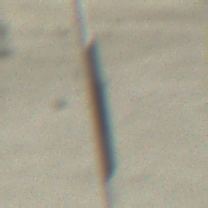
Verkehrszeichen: EndeUeberholverbotKraftfahrzeuge
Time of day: MorningAfternoon
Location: Outdoor (Beach)
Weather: PartlyCloudy
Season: NotSpecified
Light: Natural